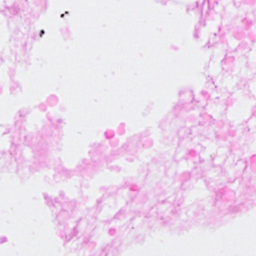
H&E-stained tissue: Breast